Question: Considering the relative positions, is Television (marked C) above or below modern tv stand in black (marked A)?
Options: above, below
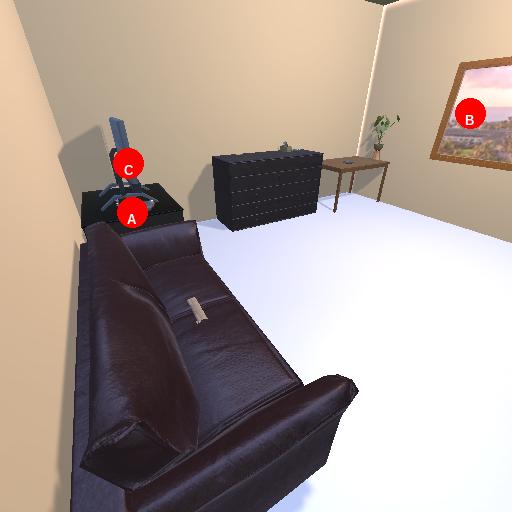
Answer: above